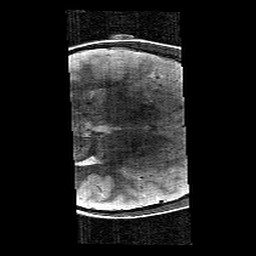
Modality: T2w
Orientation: axial
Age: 9
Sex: male
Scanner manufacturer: siemens
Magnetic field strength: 3 T
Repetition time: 9.23 s
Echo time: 0.067 s